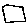
Label: square